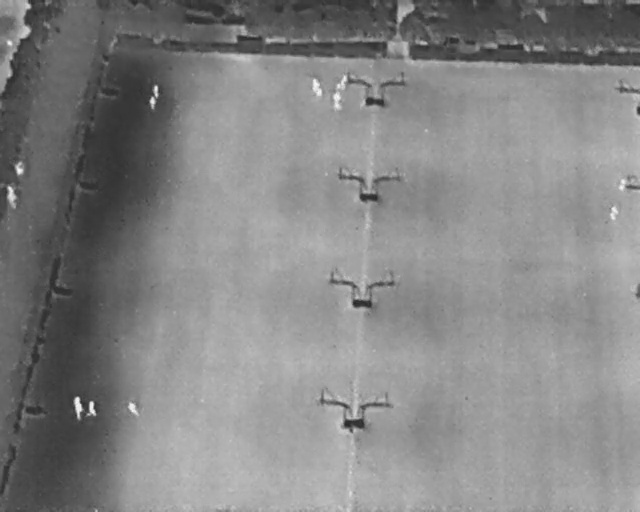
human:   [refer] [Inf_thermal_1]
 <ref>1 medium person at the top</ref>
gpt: <box>[[51, 18, 54, 21, 178]]</box>

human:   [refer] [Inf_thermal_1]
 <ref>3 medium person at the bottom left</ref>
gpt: <box>[[19, 78, 22, 80, 151], [12, 78, 15, 81, 2], [10, 78, 14, 80, 174]]</box>

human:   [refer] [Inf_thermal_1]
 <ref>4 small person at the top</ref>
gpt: <box>[[48, 15, 50, 17, 2], [49, 17, 50, 18, 2], [52, 15, 55, 16, 17], [52, 16, 53, 18, 2]]</box>

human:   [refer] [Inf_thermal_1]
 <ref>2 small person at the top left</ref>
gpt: <box>[[23, 16, 25, 18, 2], [22, 19, 24, 20, 2]]</box>